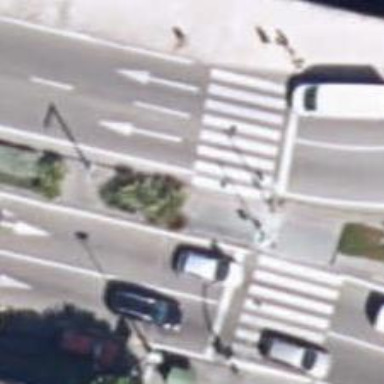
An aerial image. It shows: Marked crossing on footway paved with paving stones.